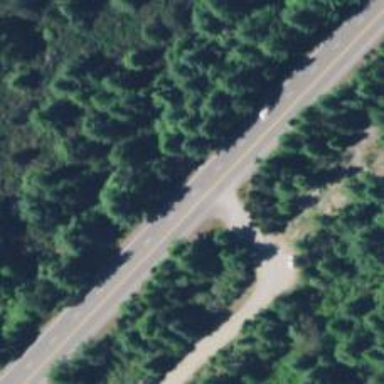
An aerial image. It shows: Asphalt road classified as trunk highway.